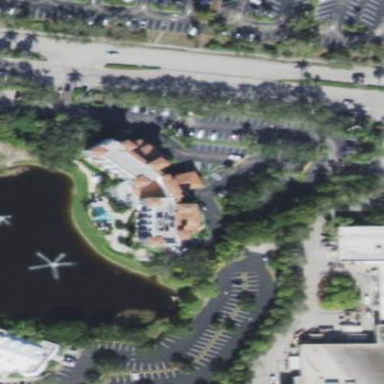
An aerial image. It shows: Hotel building.